Question: I have a scrollable Android layout which is defined by the following code:
'''
<ScrollView
android:layout_width="wrap_content"
android:layout_height="wrap_content"
android:layout_alignParentLeft="true"
android:layout_alignParentRight="true"
android:layout_below="@id/horizontal_rule_in_registration" >
<RelativeLayout
android:layout_width="wrap_content"
android:layout_height="wrap_content"
android:layout_marginLeft="15dp"
android:layout_marginRight="15dp"
android:layout_marginTop="23dp" >
<View
android:id="@+id/advertising_image"
android:layout_width="306dp"
android:layout_height="175dp"
android:layout_alignParentTop="true"
android:layout_centerHorizontal="true"
android:background="@drawable/inno_luck_sample_advertisement_picture" />
<TextView
android:id="@+id/advertiser_name_text"
android:layout_width="wrap_content"
android:layout_height="wrap_content"
android:layout_alignParentLeft="true"
android:layout_below="@id/advertising_image"
android:layout_marginTop="12dp"
android:textColor="@color/white"
android:textSize="18sp" />
<TextView
android:id="@+id/business_text"
android:layout_width="wrap_content"
android:layout_height="wrap_content"
android:layout_alignParentLeft="true"
android:layout_below="@id/advertiser_name_text"
android:layout_marginTop="12dp"
android:textColor="@color/white"
android:textSize="18sp" />
<TextView
android:id="@+id/ad_description_text"
android:layout_width="wrap_content"
android:layout_height="wrap_content"
android:layout_alignParentLeft="true"
android:layout_below="@id/business_text"
android:layout_marginTop="12dp"
android:maxLines="2"
android:singleLine="false"
android:textColor="@color/register_text_clr"
android:textSize="18sp" />
<TextView
android:id="@+id/advertiser_contact_text"
android:layout_width="wrap_content"
android:layout_height="wrap_content"
android:layout_alignParentLeft="true"
android:layout_below="@id/ad_description_text"
android:layout_marginTop="12dp"
android:textColor="@color/register_text_clr"
android:textSize="18sp" />
<TextView
android:id="@+id/advertiser_address_text"
android:layout_width="wrap_content"
android:layout_height="wrap_content"
android:layout_alignParentLeft="true"
android:layout_below="@id/advertiser_contact_text"
android:layout_marginTop="12dp"
android:maxLines="2"
android:singleLine="false"
android:textColor="@color/register_text_clr"
android:textSize="18sp" />
<TextView
android:id="@+id/advertiser_website_text"
android:layout_width="wrap_content"
android:layout_height="wrap_content"
android:layout_alignParentLeft="true"
android:layout_below="@id/advertiser_address_text"
android:layout_marginTop="12dp"
android:textColor="@color/register_text_clr"
android:textSize="18sp" />
<Button
android:id="@+id/next_ok_btn"
android:layout_width="190dp"
android:layout_height="29dp"
android:layout_below="@id/advertiser_website_text"
android:layout_centerHorizontal="true"
android:layout_marginTop="12dp"
android:background="@drawable/next_button_bg"
android:gravity="center"
android:text="@string/next"
android:textColor="@color/next_clr"
android:textSize="18sp" />
</RelativeLayout>
</ScrollView>
'''
However as the picture below shows, this does not show the bottom most part of the layout.

How can I overcome this problem?
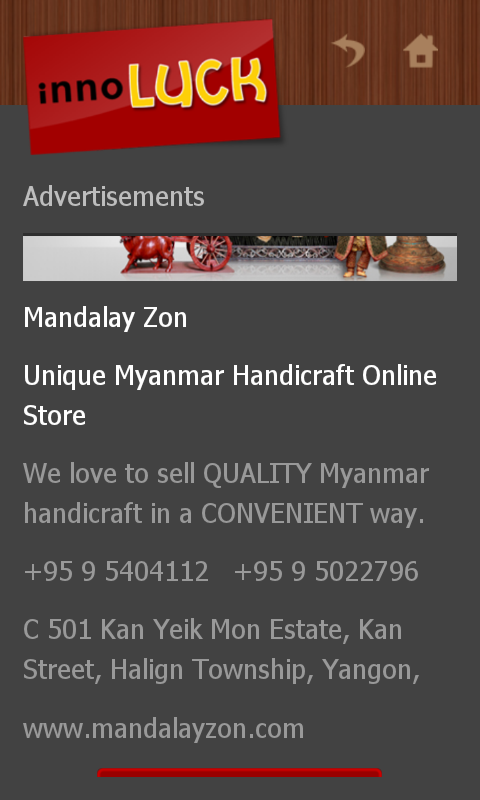
Answer: Try to give padding in your Relative layout
'''
<RelativeLayout
android:layout_width="wrap_content"
android:layout_height="match_parent"
android:layout_marginLeft="15dp"
android:layout_marginRight="15dp"
android:layout_marginTop="23dp"
android:paddingBottom="10dp">
'''